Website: crate-barrel
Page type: billing-address
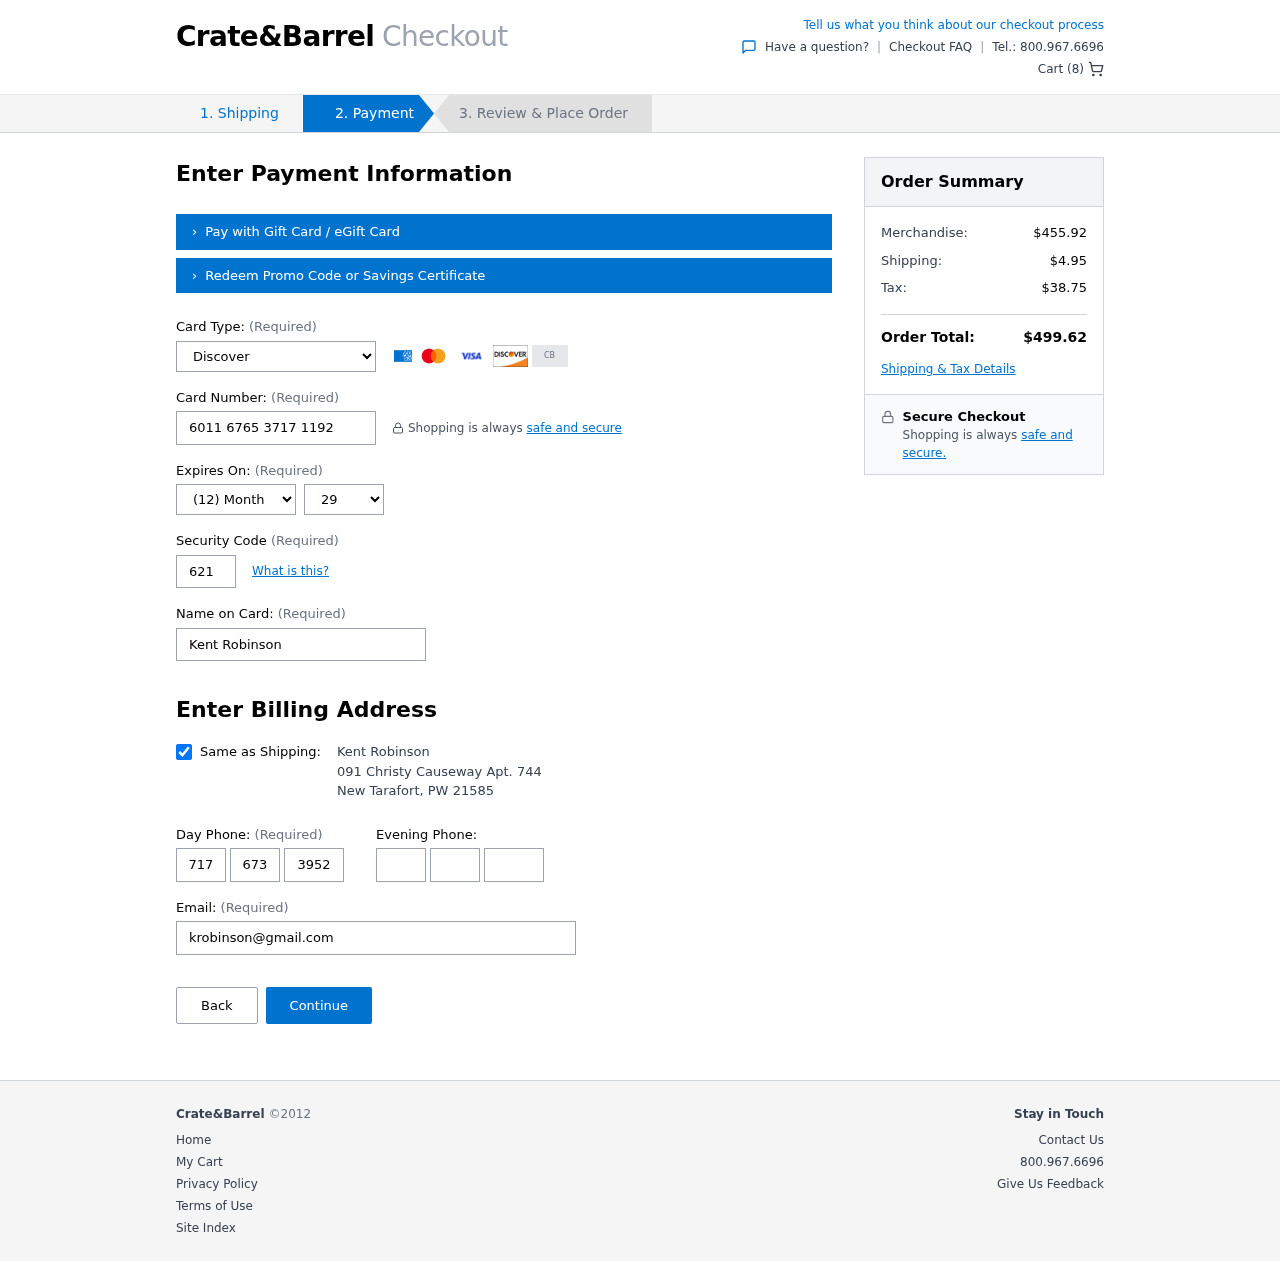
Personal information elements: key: PII_CARD_CVV
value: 621
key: PII_CARD_EXPIRY_MONTH
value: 12
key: PII_CARD_EXPIRY_YEAR
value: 29
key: PII_CARD_NUMBER
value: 6011 6765 3717 1192
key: PII_CARD_TYPE
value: Discover
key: PII_CITY
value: New Tarafort
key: PII_EMAIL
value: krobinson@gmail.com
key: PII_FULLNAME
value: Kent Robinson
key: PII_PHONE_AREA
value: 717
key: PII_PHONE_PREFIX
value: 673
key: PII_PHONE_SUFFIX
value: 3952
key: PII_POSTCODE
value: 21585
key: PII_STATE_ABBR
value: PW
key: PII_STREET
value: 091 Christy Causeway Apt. 744
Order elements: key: ORDER_NUM_ITEMS
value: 8
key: ORDER_SUBTOTAL
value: $455.92
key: ORDER_SHIPPING_COST
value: $4.95
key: ORDER_TAX
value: $38.75
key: ORDER_TOTAL
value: $499.62